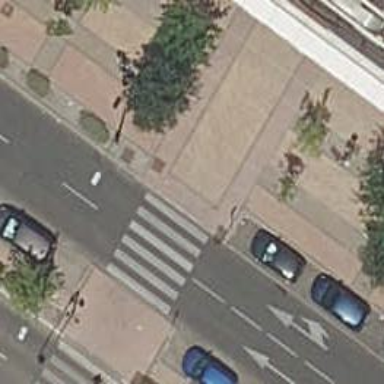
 there are traffic signals and zebra crossing."